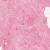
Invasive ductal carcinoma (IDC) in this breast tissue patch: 0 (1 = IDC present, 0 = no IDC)